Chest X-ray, AP view. Patient: 32 years old, sex F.
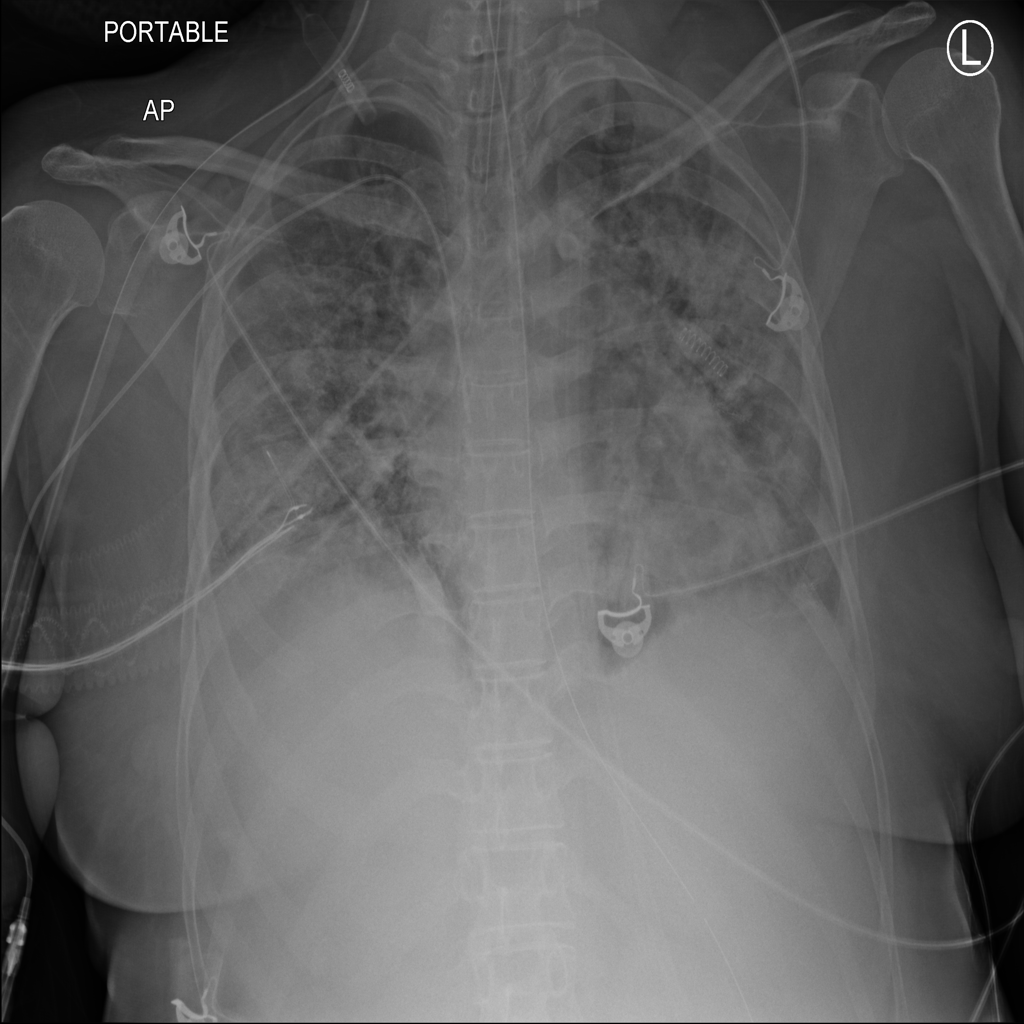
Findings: Infiltration